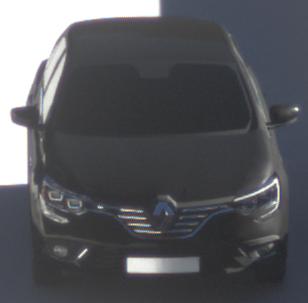
Make: Renault
Model: Mégane ENERGY TCe 100
Detailed model: Mégane (IV)
Model produced from: 2016/03
Model produced until: 2018/08
Doors: 5
Color: black
Road condition: dry road
Daytime: morning or afternoon
Contrast: high contrast